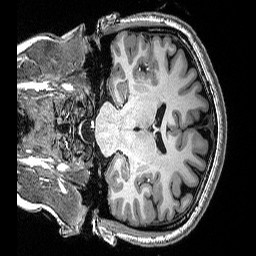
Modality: T1w
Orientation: coronal